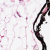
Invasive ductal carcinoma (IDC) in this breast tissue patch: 0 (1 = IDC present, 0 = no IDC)